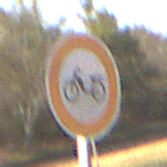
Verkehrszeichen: VerbotMofas
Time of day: SunriseSunset
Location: Outdoor (Nature)
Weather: Clear
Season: NotSpecified
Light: Natural